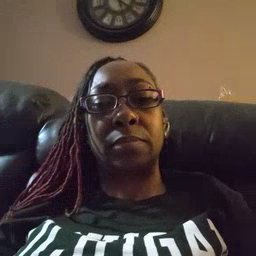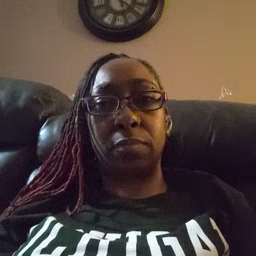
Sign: many